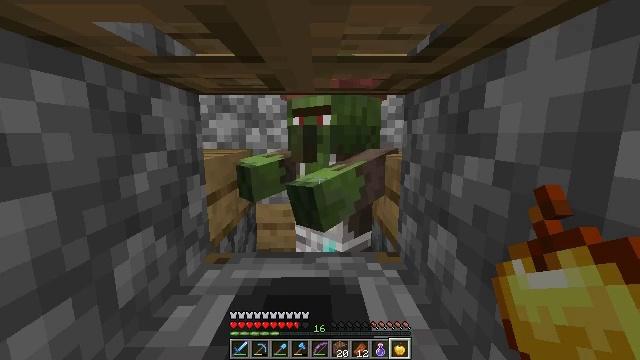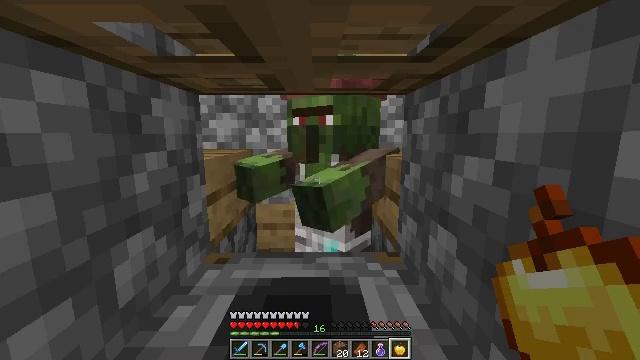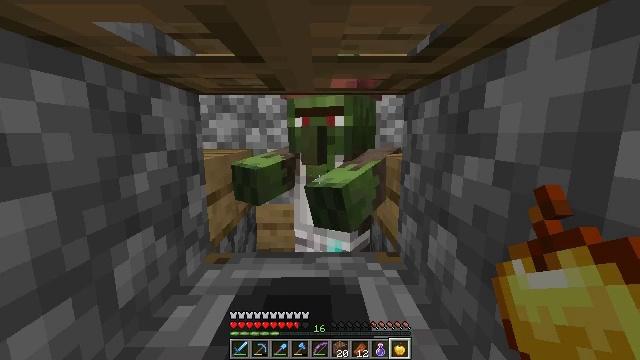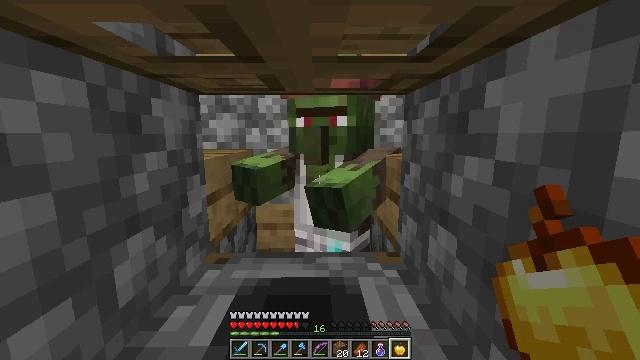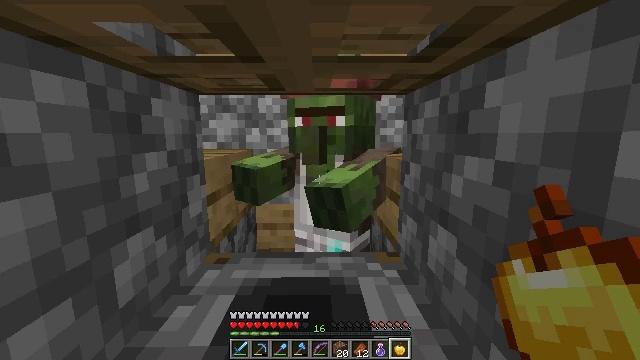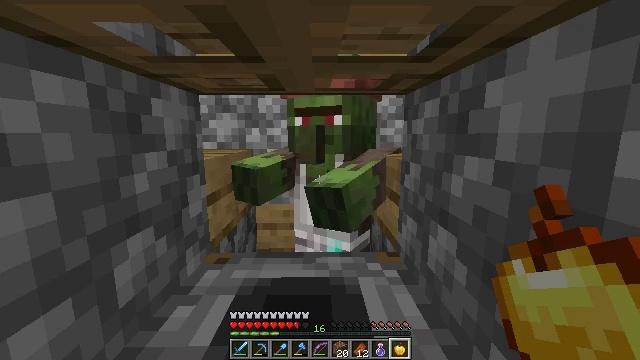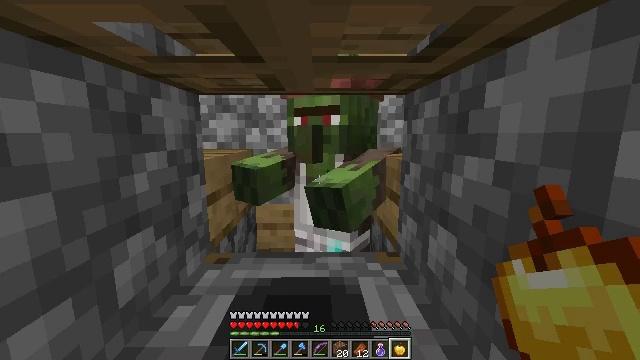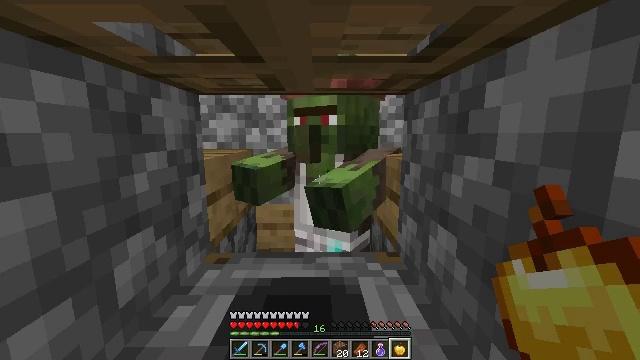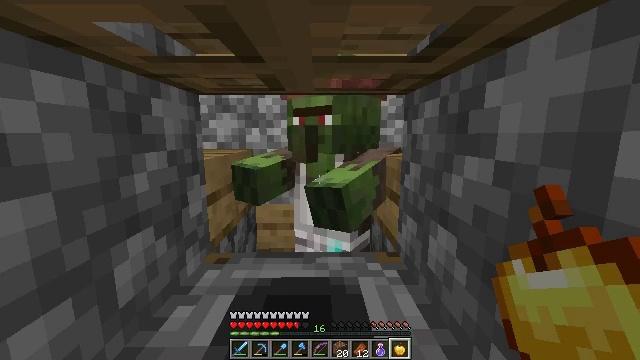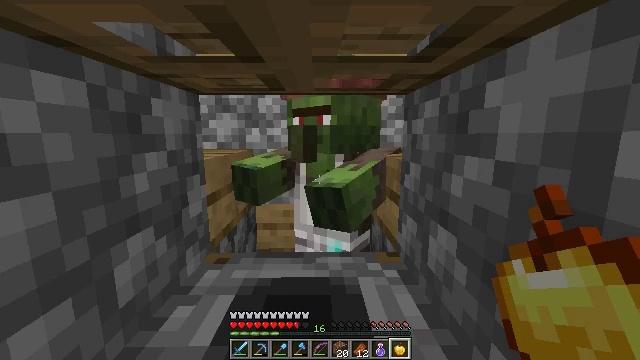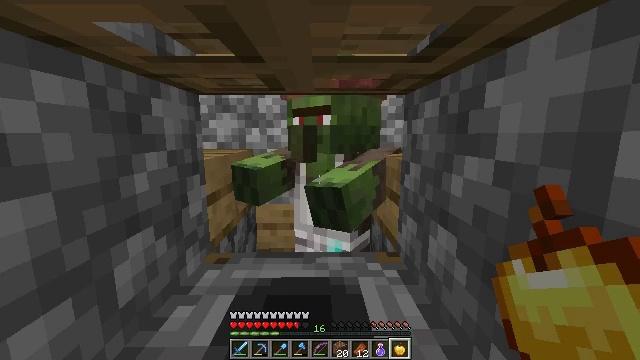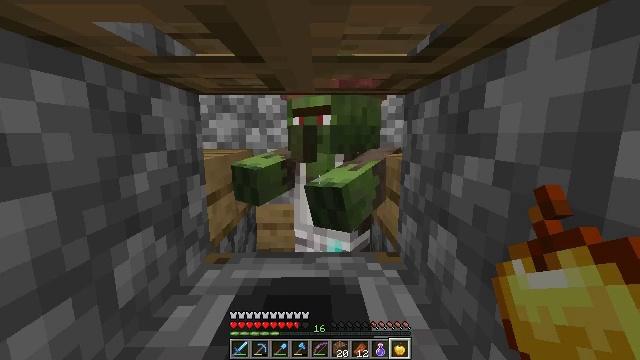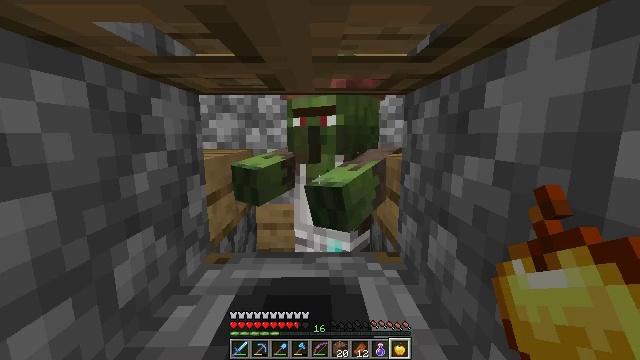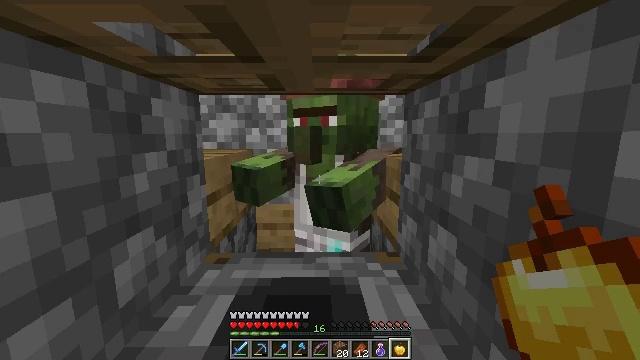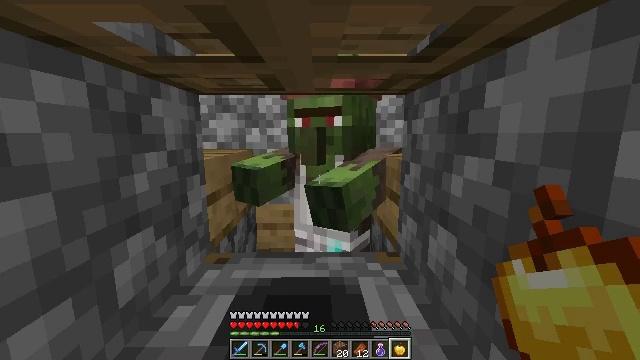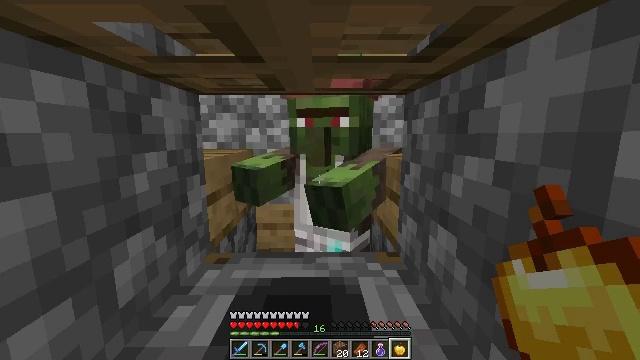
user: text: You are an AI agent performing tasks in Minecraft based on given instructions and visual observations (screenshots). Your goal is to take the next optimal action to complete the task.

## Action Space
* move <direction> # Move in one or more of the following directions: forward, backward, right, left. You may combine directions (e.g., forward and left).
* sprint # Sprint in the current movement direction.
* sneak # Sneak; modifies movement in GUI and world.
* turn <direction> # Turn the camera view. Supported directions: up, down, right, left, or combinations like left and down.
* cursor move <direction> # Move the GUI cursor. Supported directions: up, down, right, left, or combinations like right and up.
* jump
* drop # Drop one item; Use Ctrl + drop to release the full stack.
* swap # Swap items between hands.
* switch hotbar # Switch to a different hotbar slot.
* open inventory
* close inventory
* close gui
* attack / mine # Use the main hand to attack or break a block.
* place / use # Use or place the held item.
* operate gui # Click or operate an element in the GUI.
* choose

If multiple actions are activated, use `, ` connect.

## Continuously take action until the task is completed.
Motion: motion action
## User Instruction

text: Craft the redstone.
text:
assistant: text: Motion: no_op
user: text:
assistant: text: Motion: no_op
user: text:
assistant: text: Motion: no_op
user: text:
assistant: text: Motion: no_op
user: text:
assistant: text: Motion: no_op
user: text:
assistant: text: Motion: no_op
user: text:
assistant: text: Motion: no_op
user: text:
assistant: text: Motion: no_op
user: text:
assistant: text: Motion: no_op
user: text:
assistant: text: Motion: no_op
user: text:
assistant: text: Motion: no_op
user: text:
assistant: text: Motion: no_op
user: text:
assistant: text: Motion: no_op
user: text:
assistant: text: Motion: no_op
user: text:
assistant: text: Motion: no_op
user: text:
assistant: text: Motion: attack / mine
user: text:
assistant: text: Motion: attack / mine
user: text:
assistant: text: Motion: no_op
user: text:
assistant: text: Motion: turn left and down
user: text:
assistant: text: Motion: turn left and down
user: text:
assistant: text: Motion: turn left and down
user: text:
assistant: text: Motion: turn left and down
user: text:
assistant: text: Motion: turn left
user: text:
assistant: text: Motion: turn left and up
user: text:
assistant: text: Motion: turn left and up
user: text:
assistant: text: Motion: turn left and up
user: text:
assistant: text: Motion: move forward, turn left and up
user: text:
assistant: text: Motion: move forward, turn left
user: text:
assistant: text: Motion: move forward, turn right
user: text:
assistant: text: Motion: move forward, turn right